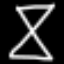
Label: hourglass